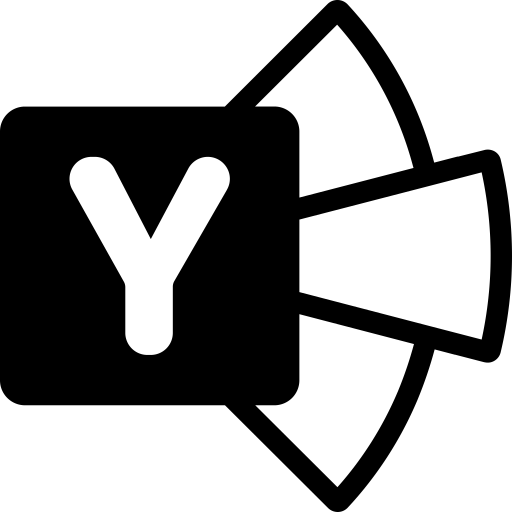
Tags: icon, FontAwesome, fa-icon, brand, yammer